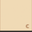
Piece: xx